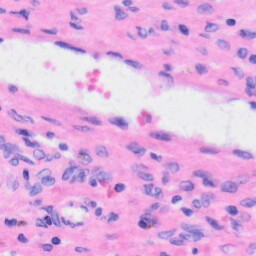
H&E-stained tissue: Liver